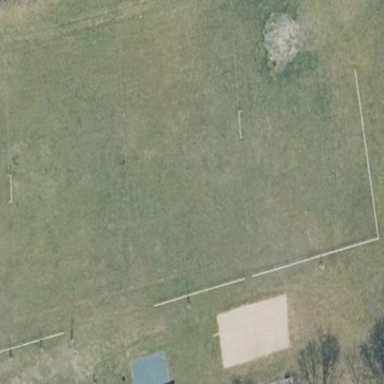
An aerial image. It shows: Soccer pitch for leisureland activities.